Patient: sex F, age 43
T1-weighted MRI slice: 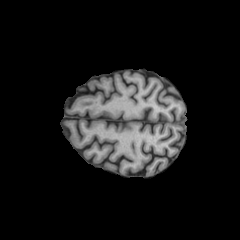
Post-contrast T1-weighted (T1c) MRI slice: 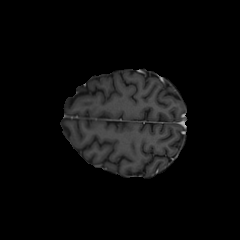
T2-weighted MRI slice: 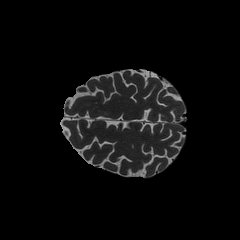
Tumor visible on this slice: no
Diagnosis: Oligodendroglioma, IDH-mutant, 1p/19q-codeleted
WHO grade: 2